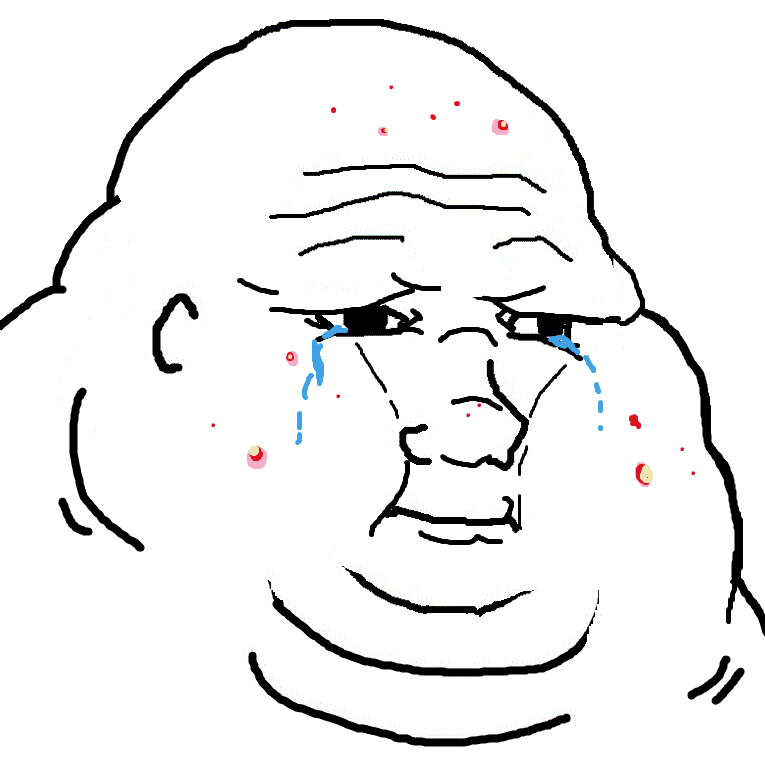
Label: 5_Blobjak